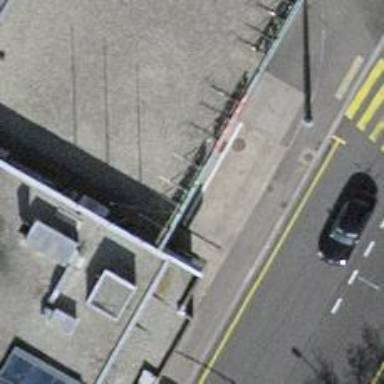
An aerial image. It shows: Public surveillance provided by man-made system.